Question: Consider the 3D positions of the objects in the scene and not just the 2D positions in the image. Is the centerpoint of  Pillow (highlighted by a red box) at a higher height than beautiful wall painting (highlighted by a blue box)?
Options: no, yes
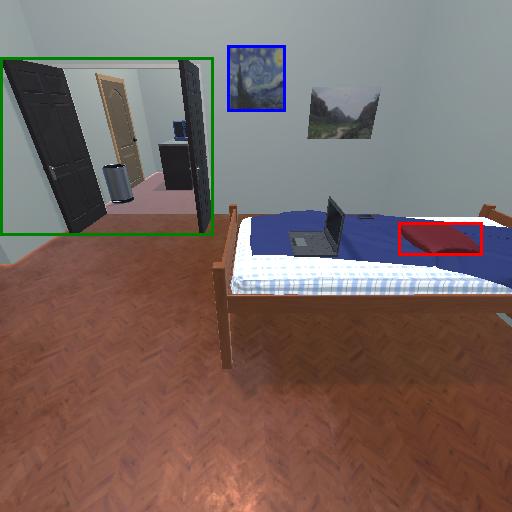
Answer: no